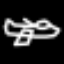
Label: airplane